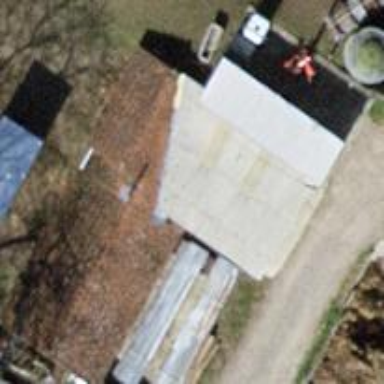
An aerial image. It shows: Farm auxiliary building with gabled roof.